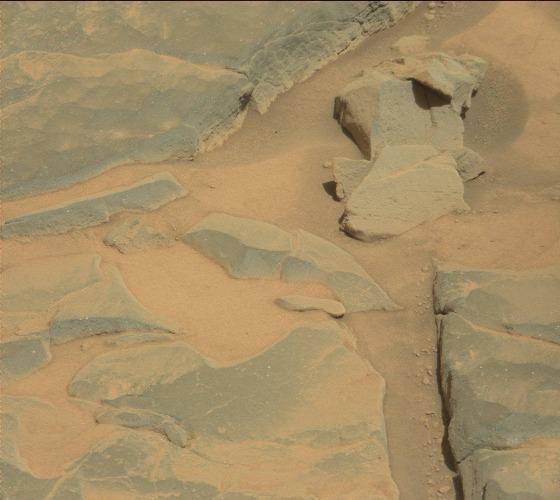
Terrain classes present: Bedrock, Gravel / Sand / Soil, Shadow